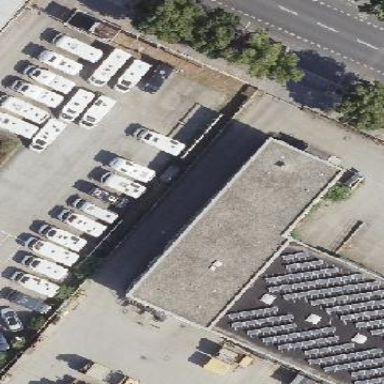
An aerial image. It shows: Flat-roofed commercial building.